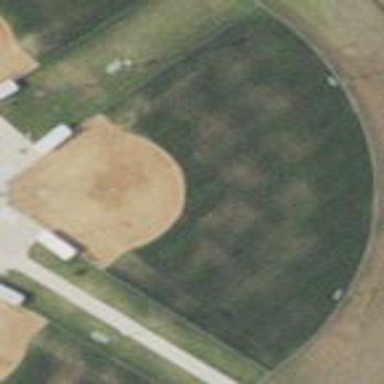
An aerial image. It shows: Softball pitch for leisure sports.